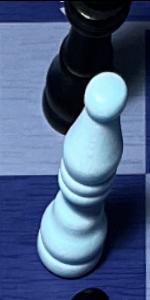
Label: Bishop_White